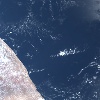
Label: water